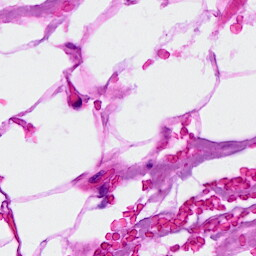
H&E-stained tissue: Breast